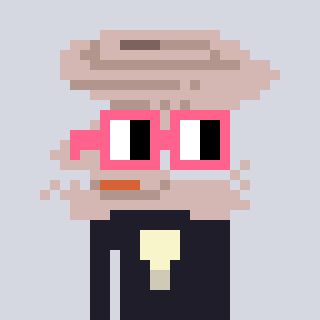
a pixel art character with square pink glasses, a tornado-shaped head and a grayscale-colored body on a cool background